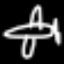
Label: airplane